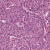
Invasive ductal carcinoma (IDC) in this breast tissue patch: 1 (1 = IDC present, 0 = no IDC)